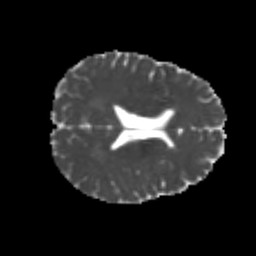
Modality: MD
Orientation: axial
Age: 26
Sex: female
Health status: healthy
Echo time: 0.074 s